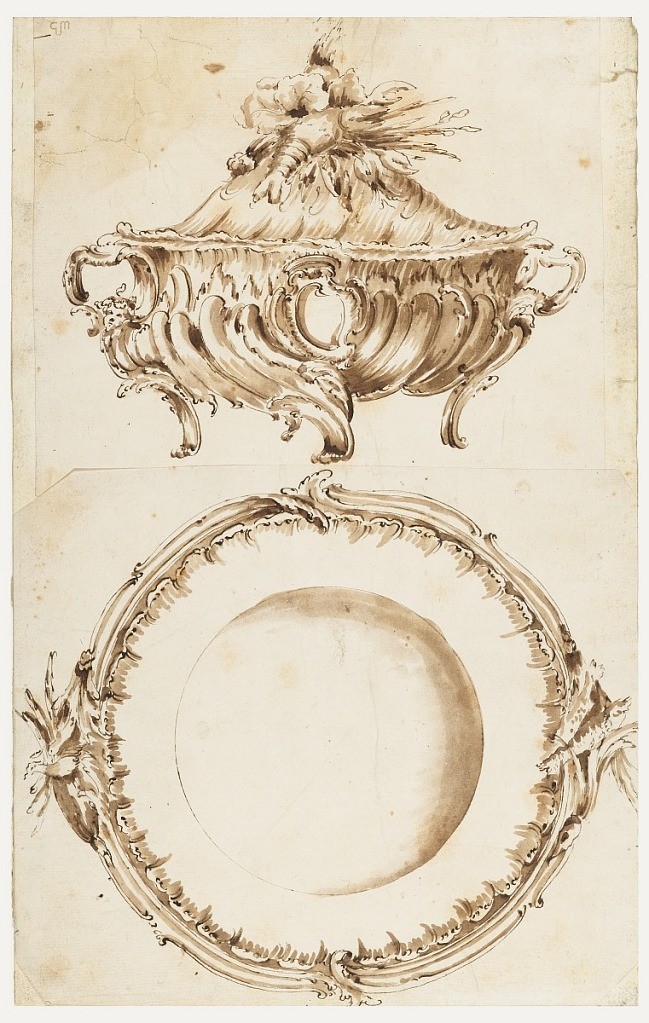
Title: Design for a Tureen and a Platter
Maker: Thomas Germain, French, 1673 – 1748
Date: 1740–48
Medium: Graphite, pen and brush with ink wash and sepia
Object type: Drawing
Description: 1911-28-160-a: Tureen in elevation, platter in plan.  The left an...;     1911-28-160-b: Bird's-eye view. Birds shown in center of edge, le...